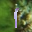
Label: 1